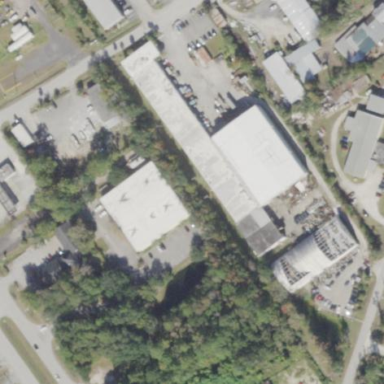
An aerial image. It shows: Industrial area with warehouse.